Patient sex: F
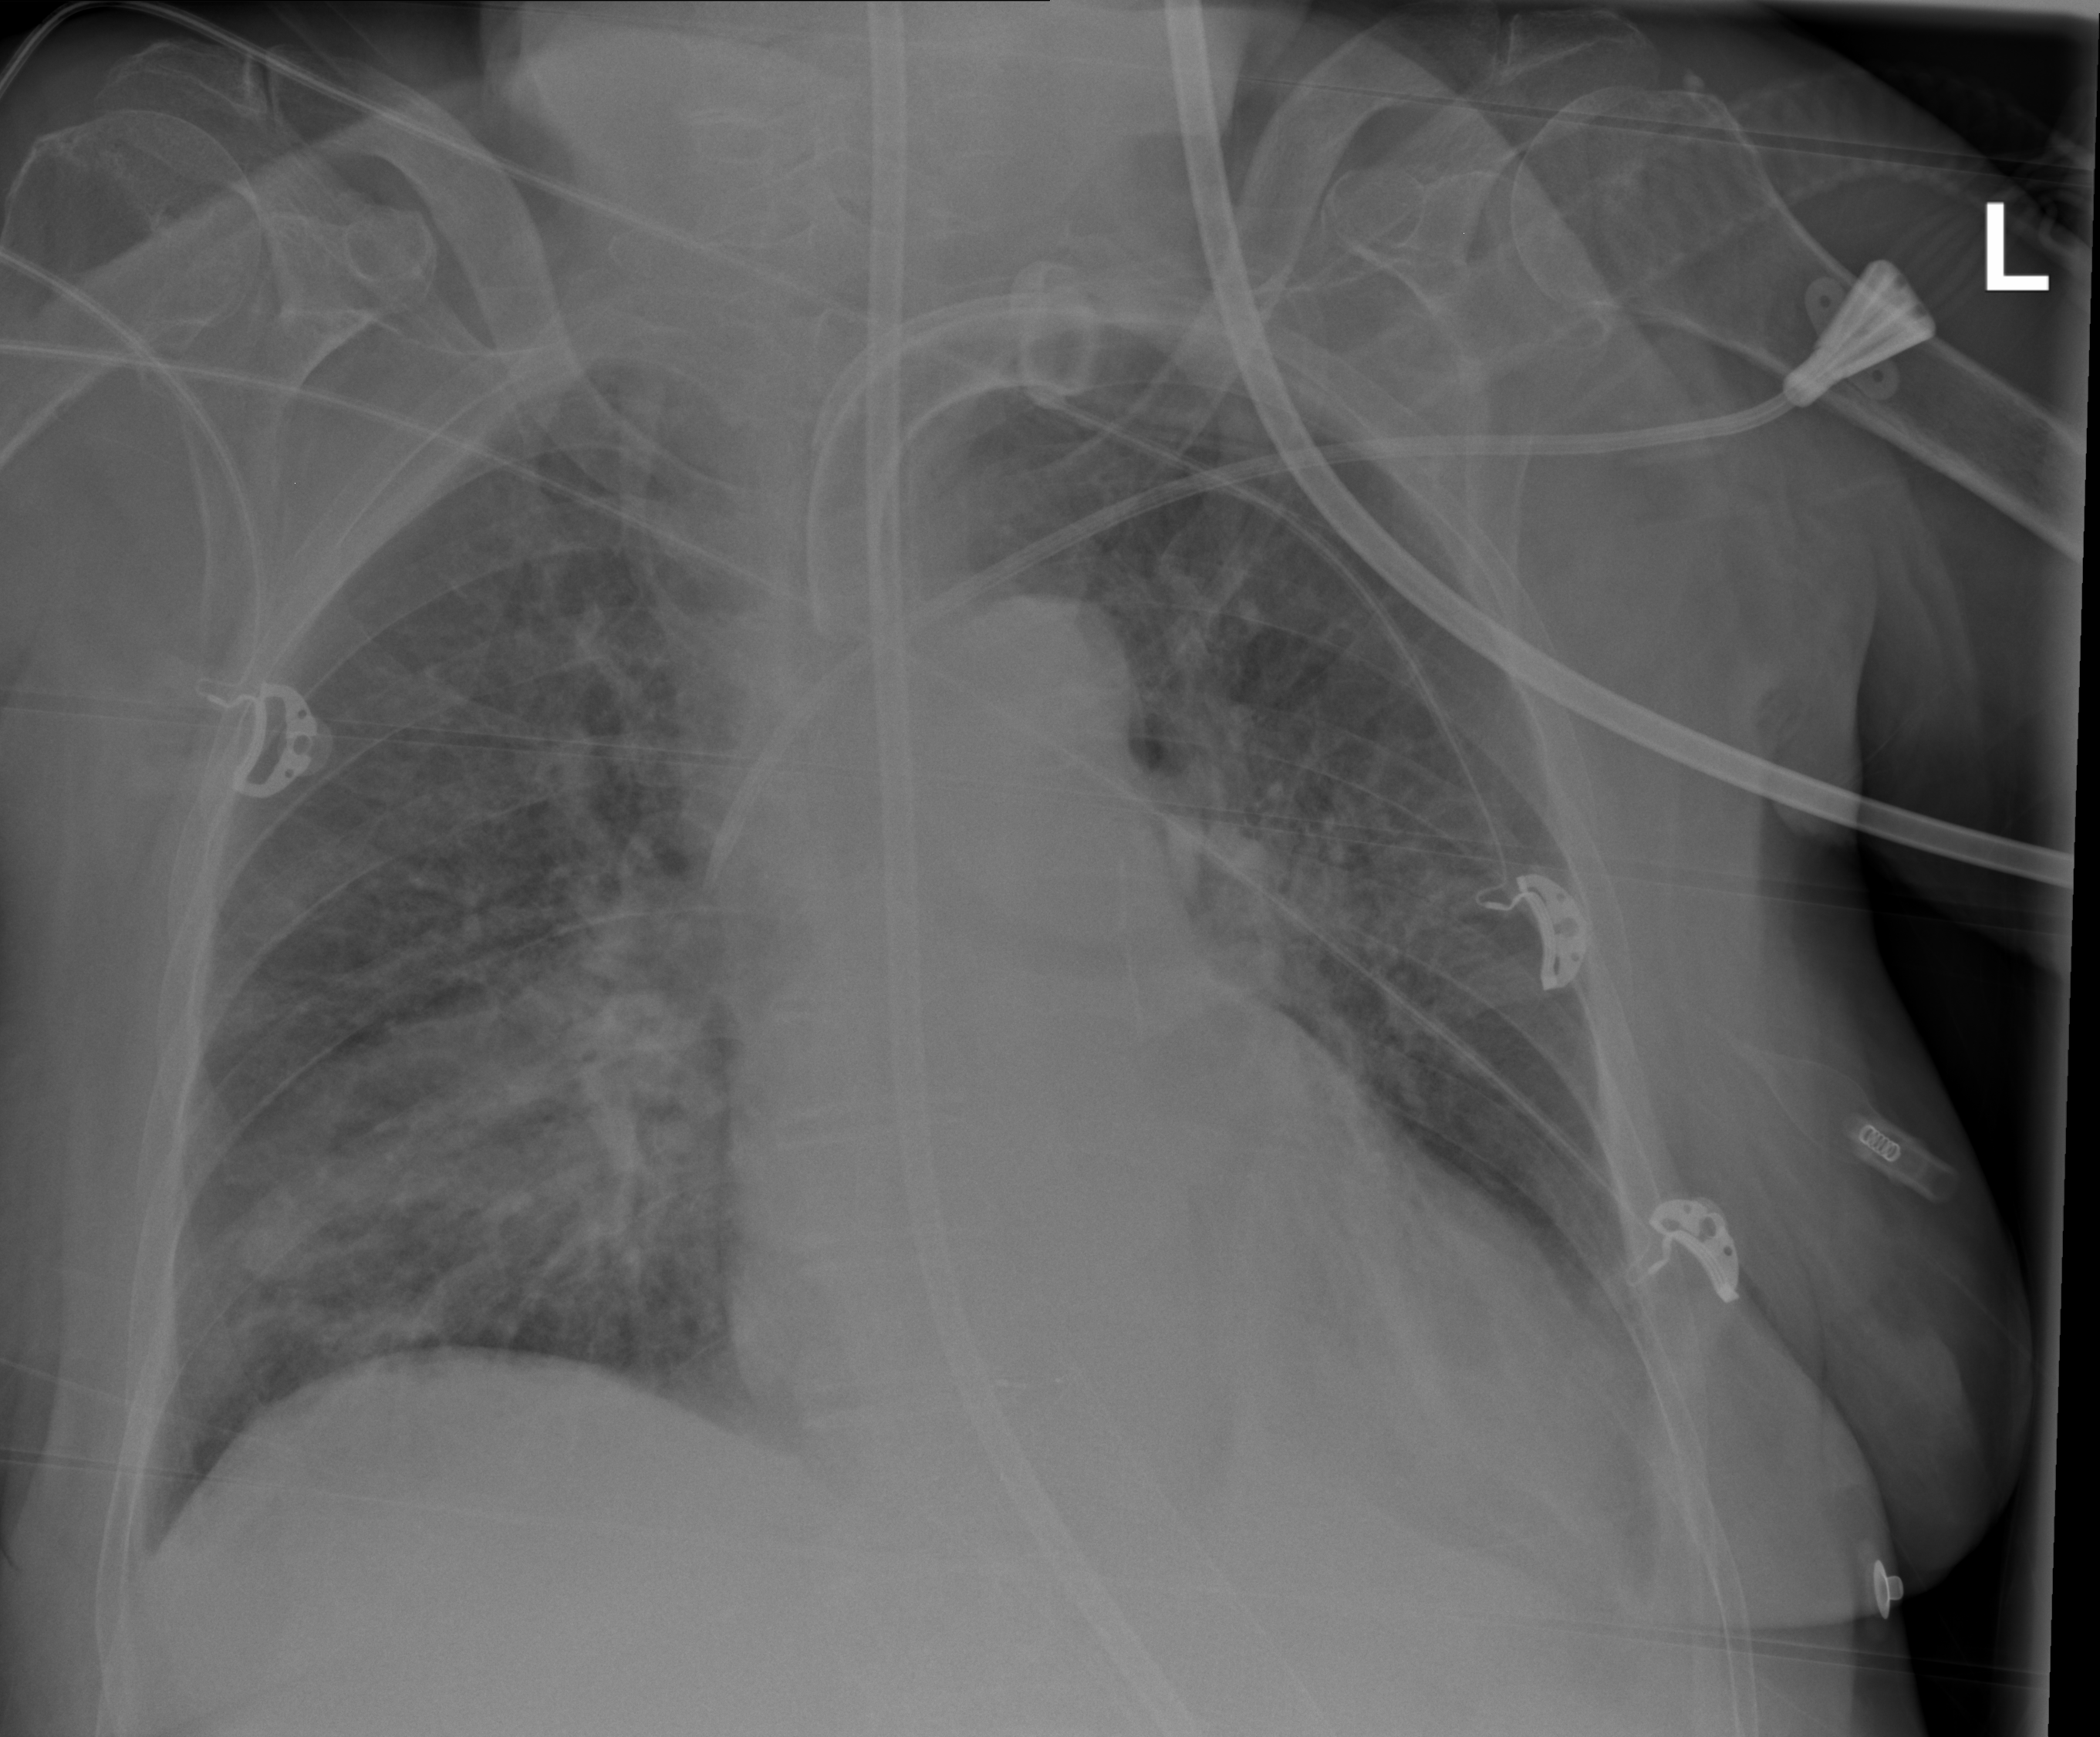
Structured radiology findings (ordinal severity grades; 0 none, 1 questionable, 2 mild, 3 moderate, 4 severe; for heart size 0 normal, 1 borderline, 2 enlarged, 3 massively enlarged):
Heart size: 2
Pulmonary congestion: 2
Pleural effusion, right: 0
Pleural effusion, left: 1
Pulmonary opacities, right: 3
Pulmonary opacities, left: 2
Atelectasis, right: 3
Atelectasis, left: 2